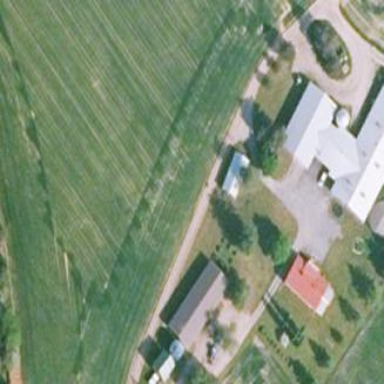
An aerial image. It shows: Farmyard area.